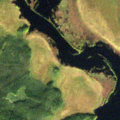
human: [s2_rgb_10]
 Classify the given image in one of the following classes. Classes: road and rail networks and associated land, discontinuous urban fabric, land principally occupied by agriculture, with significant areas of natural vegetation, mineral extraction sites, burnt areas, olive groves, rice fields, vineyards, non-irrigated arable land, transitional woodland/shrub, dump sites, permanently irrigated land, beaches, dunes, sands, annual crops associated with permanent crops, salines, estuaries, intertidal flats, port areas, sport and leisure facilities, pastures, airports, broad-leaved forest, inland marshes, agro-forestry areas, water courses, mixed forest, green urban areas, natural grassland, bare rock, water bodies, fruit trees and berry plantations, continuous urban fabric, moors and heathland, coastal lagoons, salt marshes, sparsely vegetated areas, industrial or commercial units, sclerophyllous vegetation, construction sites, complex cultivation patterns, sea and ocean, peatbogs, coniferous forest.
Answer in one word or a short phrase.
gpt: coniferous forest, transitional woodland/shrub, peatbogs, water courses